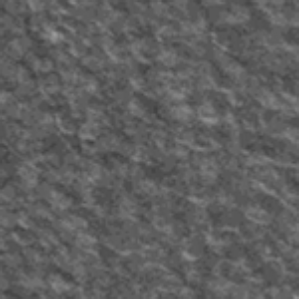
Label: frost